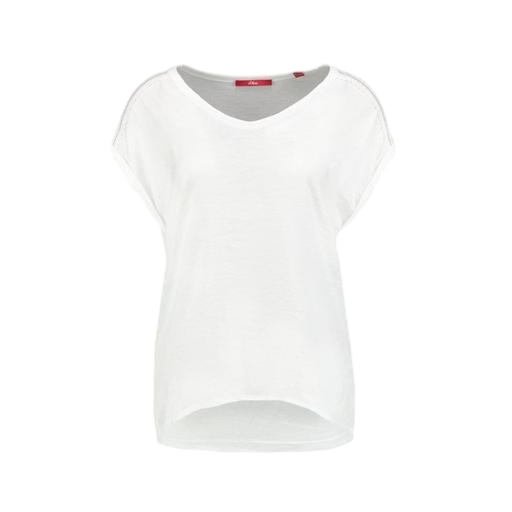
white swiss v-neck tee, white lace-trim t-shirt, white cold-shoulder tee, white background